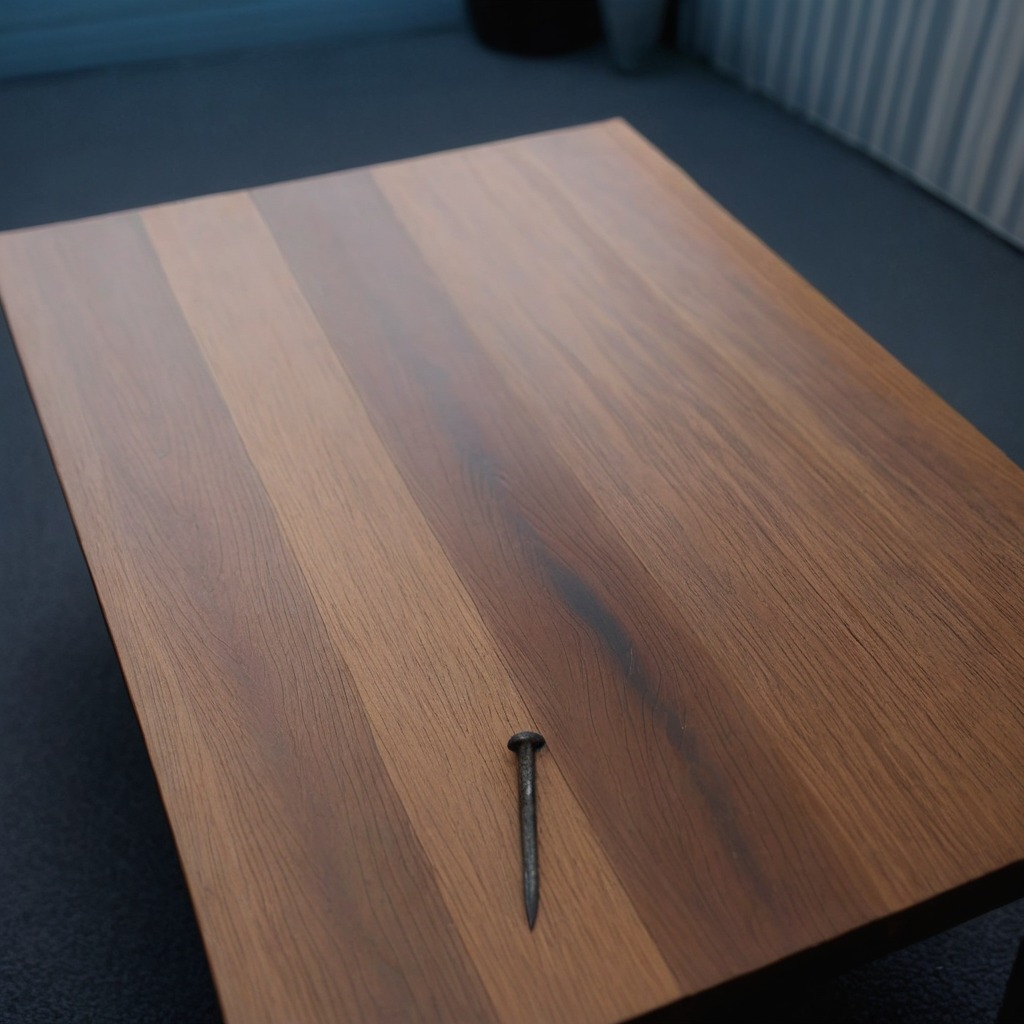
A nail is lying on the old table.